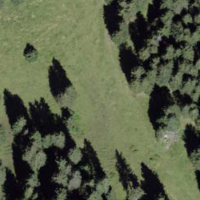
EUNIS habitat code: 43
Species observed at this site:
Euphorbia cyparissias